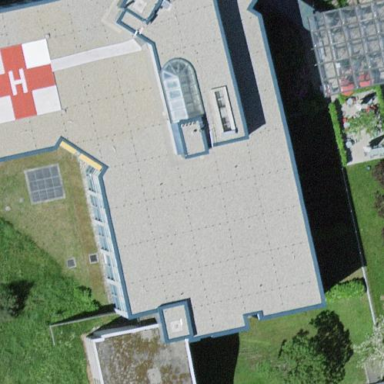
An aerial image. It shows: Hospital building.